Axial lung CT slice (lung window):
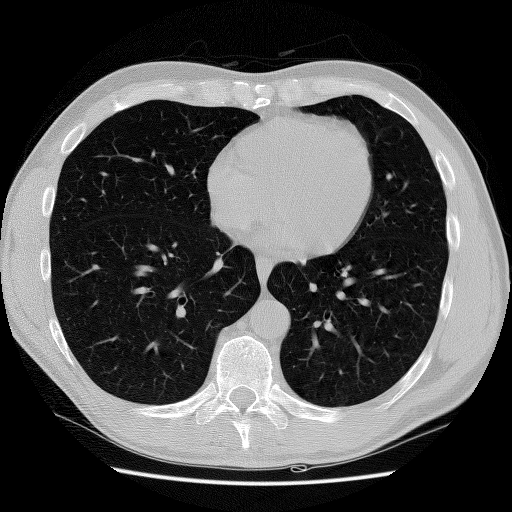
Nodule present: no